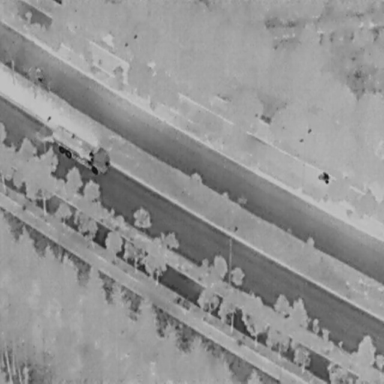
There is an OtherVehicle in the infrared image.